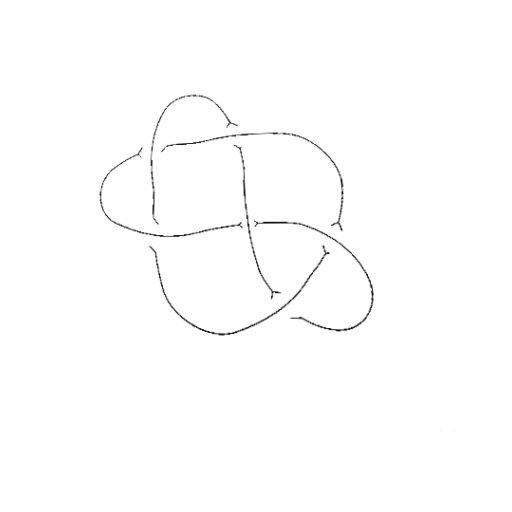
Crossing number: 6